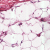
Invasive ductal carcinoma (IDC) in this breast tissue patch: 0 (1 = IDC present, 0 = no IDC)